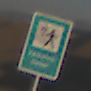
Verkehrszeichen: Verkehrshelfer
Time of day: SunriseSunset
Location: Outdoor (Nature)
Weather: Clear
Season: NotSpecified
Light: Natural